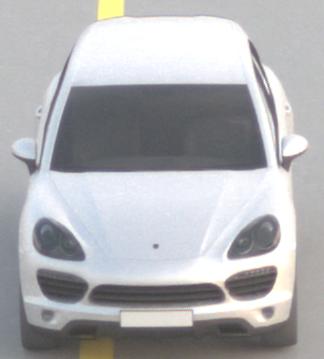
Make: Porsche
Model: Cayenne
Detailed model: Cayenne (958)
Model produced from: 2010/05
Model produced until: 2014/07
Doors: 5
Color: white
Road condition: dry road
Daytime: sunrise or sunset
Contrast: low contrast